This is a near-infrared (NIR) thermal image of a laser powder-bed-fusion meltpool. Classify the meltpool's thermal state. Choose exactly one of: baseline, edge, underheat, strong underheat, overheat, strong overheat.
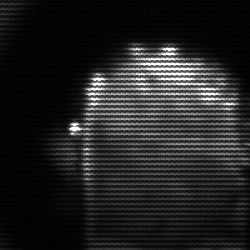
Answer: baseline